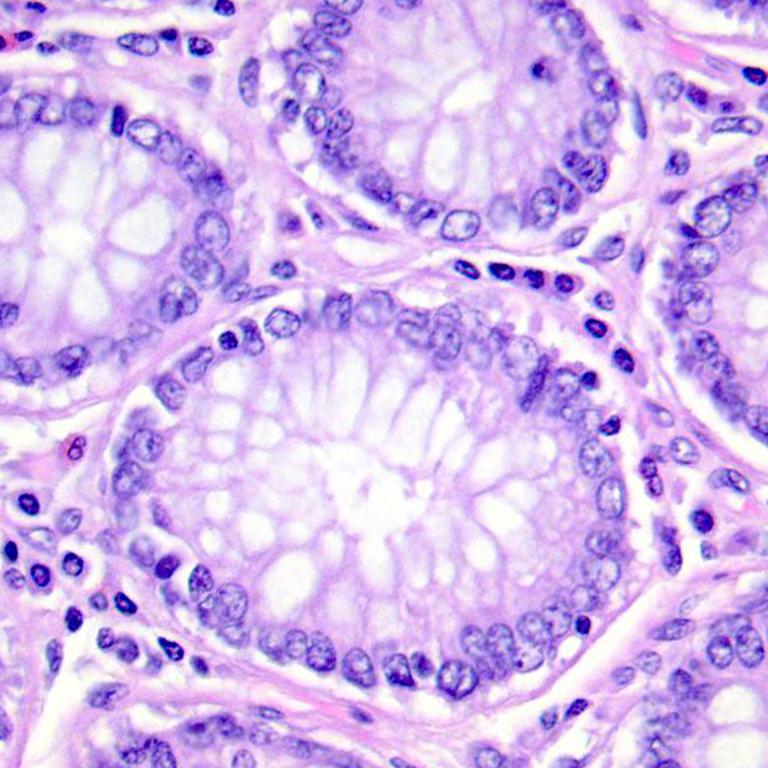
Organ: colon
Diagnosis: benign